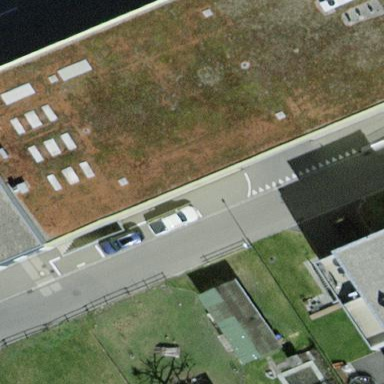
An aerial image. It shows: Flat-roofed retail building.